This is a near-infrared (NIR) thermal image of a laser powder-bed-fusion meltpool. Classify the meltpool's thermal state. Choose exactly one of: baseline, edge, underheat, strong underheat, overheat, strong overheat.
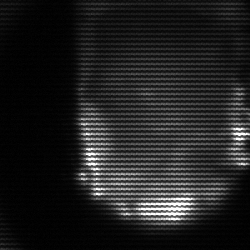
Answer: baseline